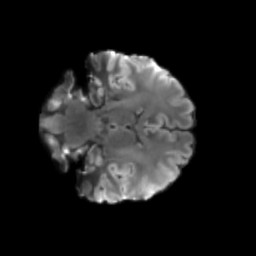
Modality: T2w
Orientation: coronal
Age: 29
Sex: female
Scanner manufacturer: siemens
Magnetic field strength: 3 T
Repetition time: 3.23 s
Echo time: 0.0892 s